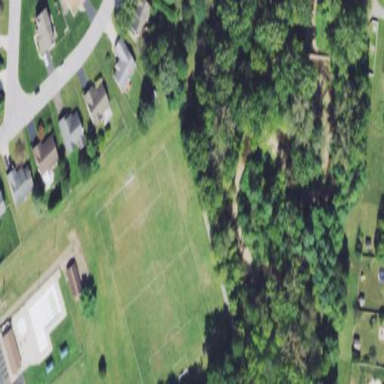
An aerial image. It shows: Soccer pitch designated for leisure and sports activities.